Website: macys
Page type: billing-address
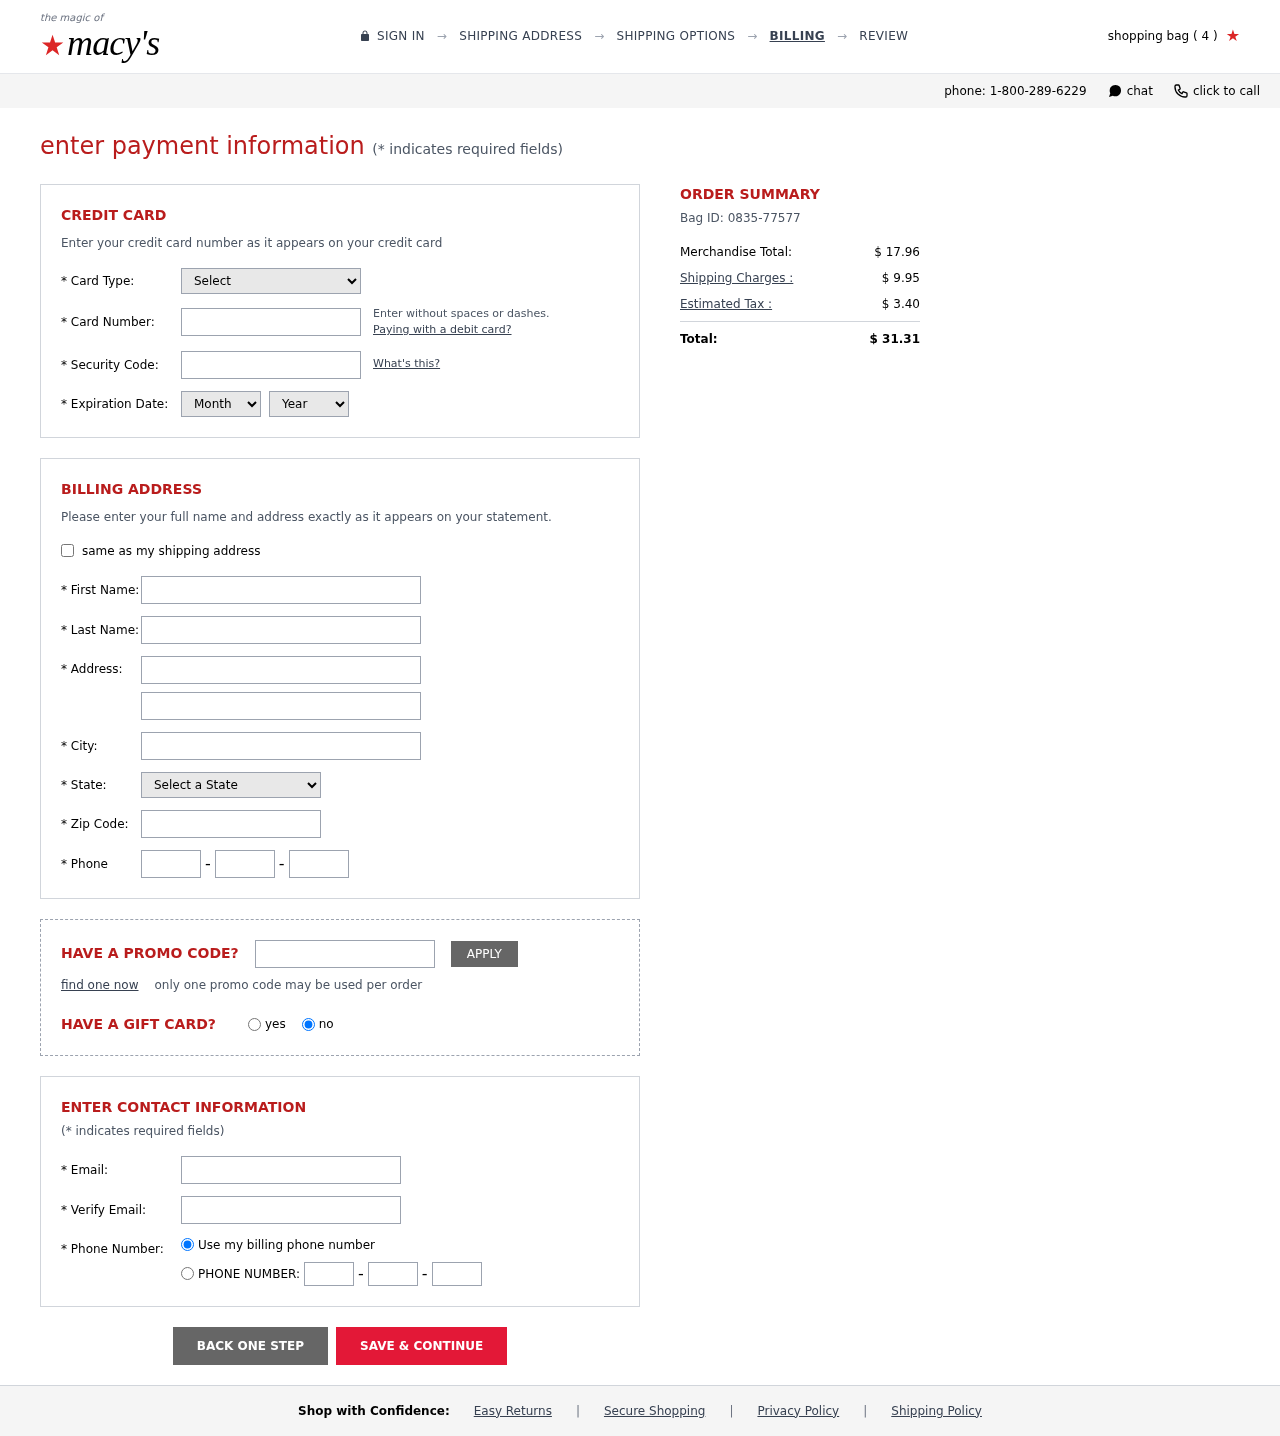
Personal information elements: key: PII_CARD_CVV
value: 452
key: PII_CARD_EXPIRY_MONTH
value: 06
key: PII_CARD_EXPIRY_YEAR
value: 28
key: PII_CARD_NUMBER
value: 4356 0105 0411 4167
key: PII_CARD_TYPE
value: Visa
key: PII_CITY
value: Barryborough
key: PII_EMAIL
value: jessica_johnson@yahoo.com
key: PII_FIRSTNAME
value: Jessica
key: PII_LASTNAME
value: Johnson
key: PII_PHONE_AREA
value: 893
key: PII_PHONE_PREFIX
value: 884
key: PII_PHONE_SUFFIX
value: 7905
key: PII_POSTCODE
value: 36316
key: PII_STATE_ABBR
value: AL
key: PII_STREET
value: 9229 Holly Freeway
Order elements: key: ORDER_NUM_ITEMS
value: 4
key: ORDER_ID
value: Bag ID: 0835-77577
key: ORDER_SUBTOTAL
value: $ 17.96
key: ORDER_SHIPPING_COST
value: $ 9.95
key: ORDER_TAX
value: $ 3.40
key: ORDER_TOTAL
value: $ 31.31